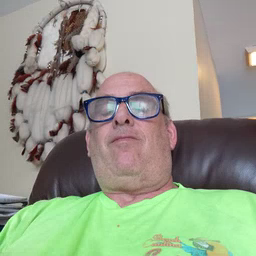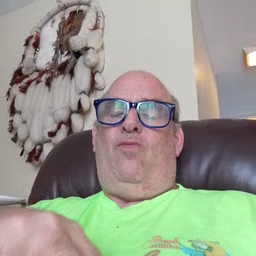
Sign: read